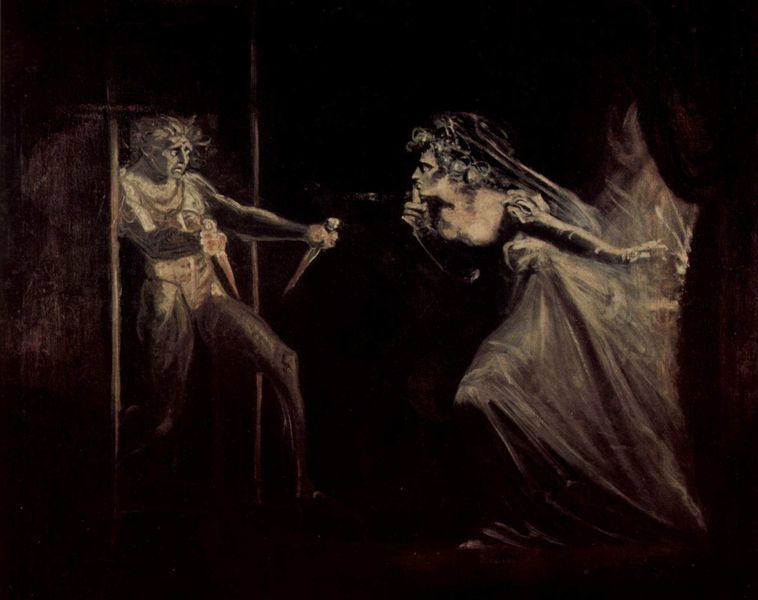
Titel: Lady Macbeth nimmt die Dolche entgegen
Künstler: Johann Heinrich Füssli
Standort: London
Institution: Tate Gallery
Schlagwörter: akt, angriff, dunkel, gemälde, hand, kampf, mann, nackt, schatten, umhang, weiß, frauen, ausschnitt, braun, brust, fenster, finger, frau, frisur, frisuren, geste, grau, haar, hell, kleid, kleider, kreide, köpfe, licht, nacht, nase, raum, schwarz, szene, tür, zeichnung, zimmer, blick, rot, schleier, malerei, symbolismus, gesichter, wand, alte, arme, band, blass, böse, falten, gesicht, halten, kleidung, messer, mord, tod, bild, bildnis, gesten, hände, vorhang, öl, dunkelheit, gewand, haare, interieur, stoff, theater, dekoltee, england, kontrast, locken, puffärmel, beine, bein, schrank, düster, zwei, tüll, ziehen, grisaille, sepia, romantik, ölgemälde, angst, weib, finster, goya, lciht, kammer, dekolleté, dünn, flucht, griff, knochen, schulterfrei, dürr, erschrecken, traum, geben, gefahr, schwert, waffen, waffe, furcht, gespenst, schrecken, kiste, dämon, ehe, schweigen, skelett, halbprofil, alptraum, schmerz, teufel, dolch, durchsichtig, erscheinung, empire, alte frau, horror, drama, unheimlich, mörder, englisch, geist, geister, pst, schreck, leise, verteidigung, skelette, erschrocken, gespenster, erscheinen, füssli, zwang, entsetzt, shakespear, dolche, spuk, attentat, macbeth, shakespeare, grauen, irre, desdemona, gestallt, arn, entscheidung, irrsinn, psst, annahme, ungestüm, füsslin, armnm, das attentat, ehekrieg, fusely, gewallt, komplott, lady macbeth, lady mcbeth, psr, schauerlich, unheimlcih, ansgt, übersinnlich, dölche, dloche